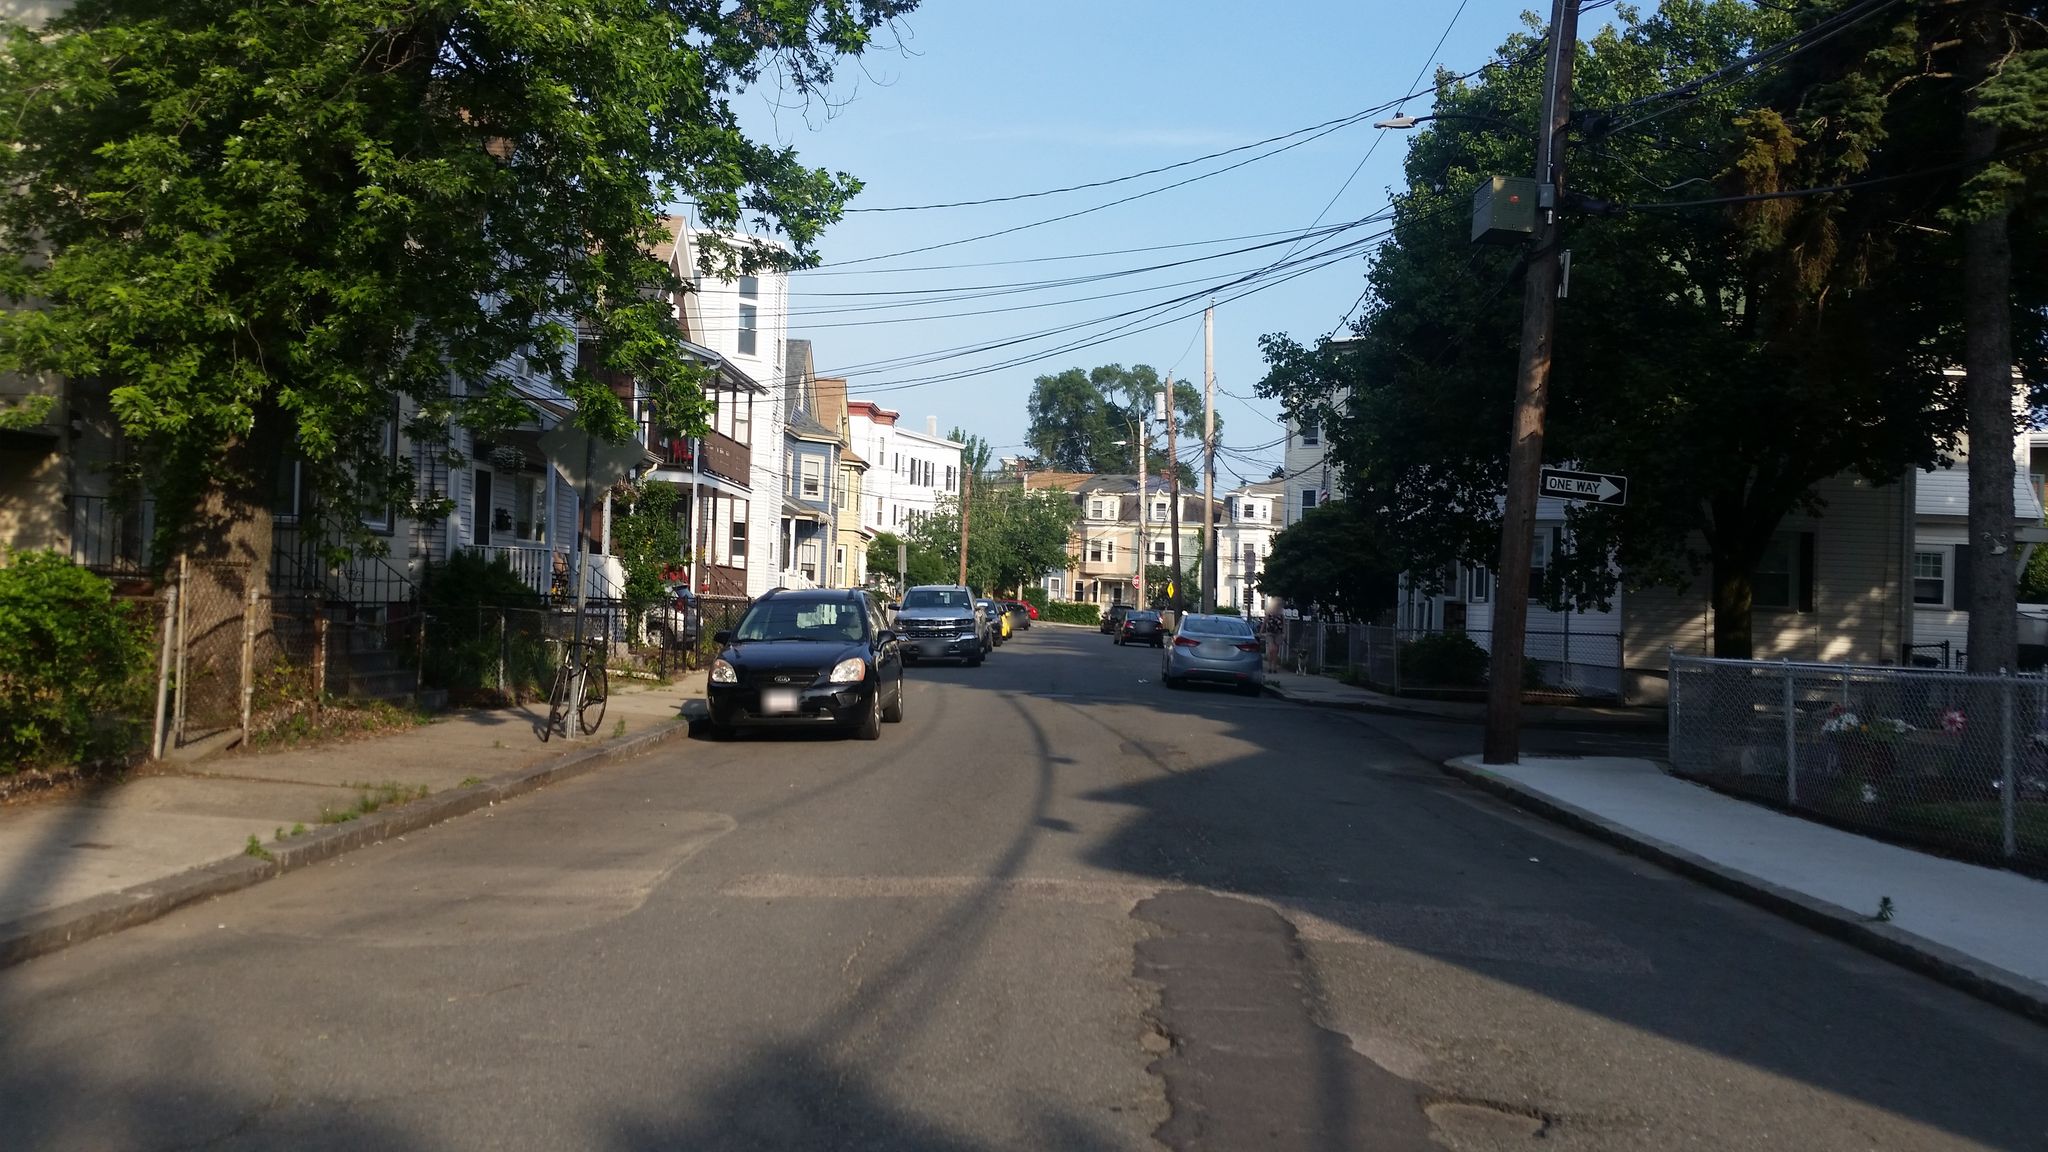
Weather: clear
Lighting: day
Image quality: good
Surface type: cycling surface
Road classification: footway
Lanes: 2
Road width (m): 12.2
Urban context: urban centre
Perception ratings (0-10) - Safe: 6.91, Lively: 9.36, Beautiful: 8.73, Boring: 0.79, Depressing: 2.31, Wealthy: 6.2